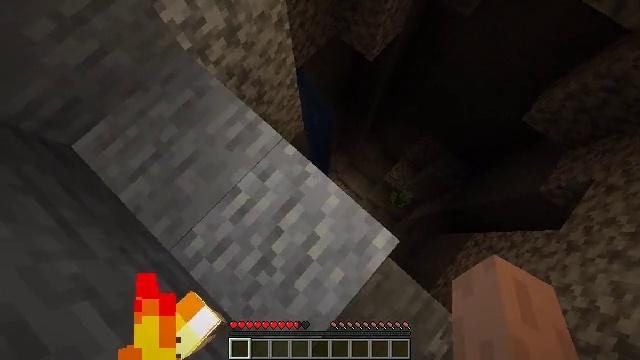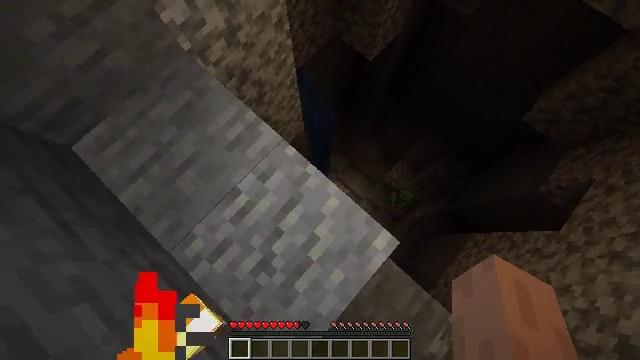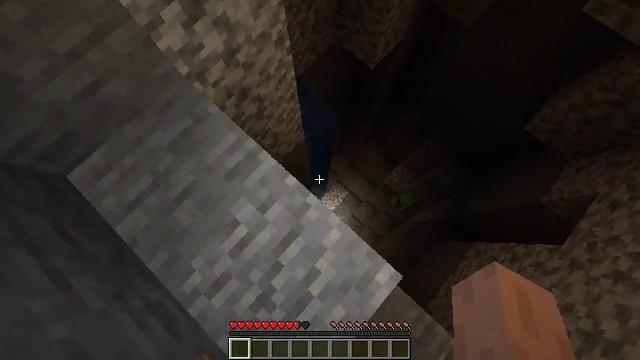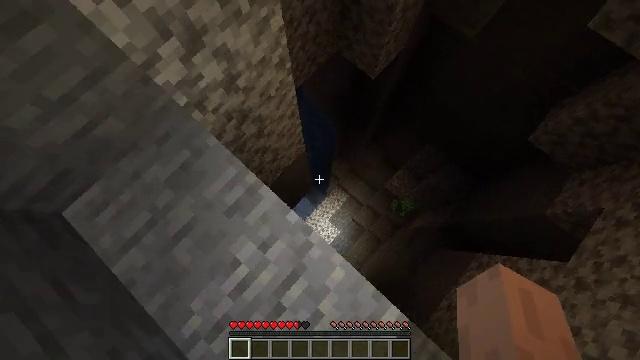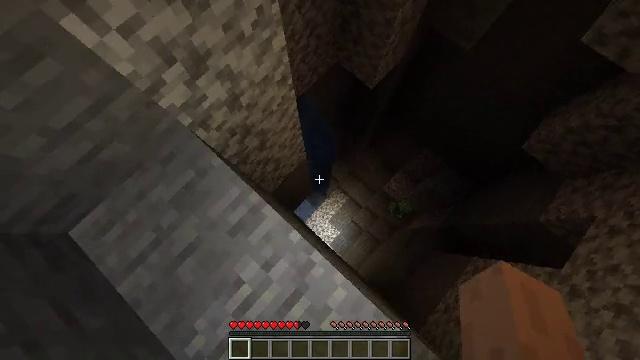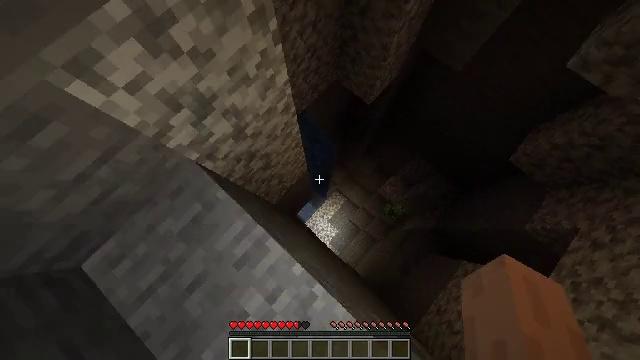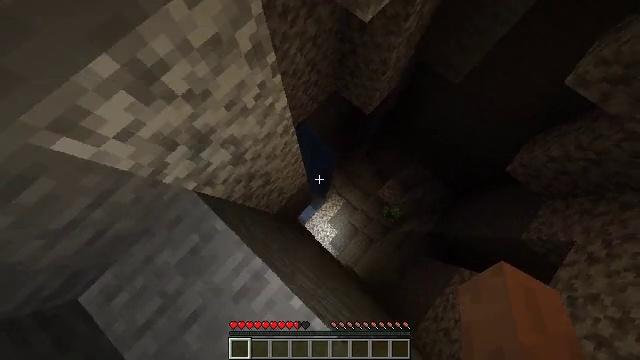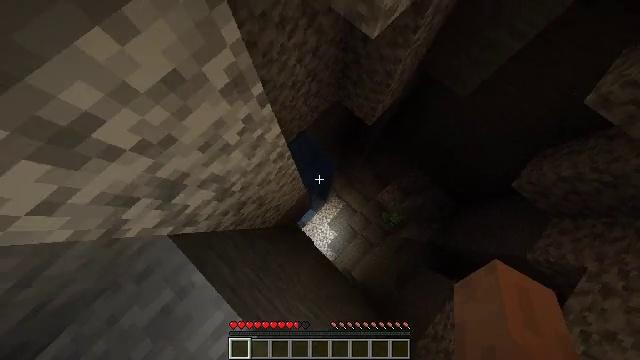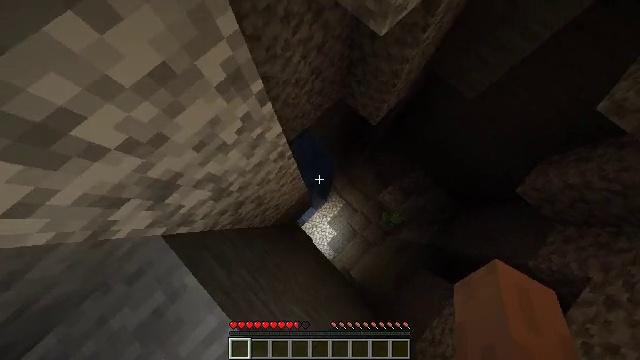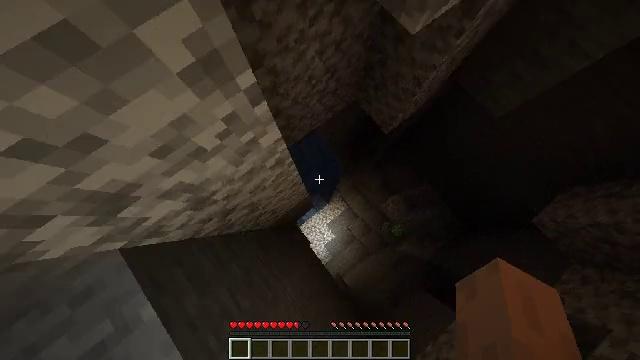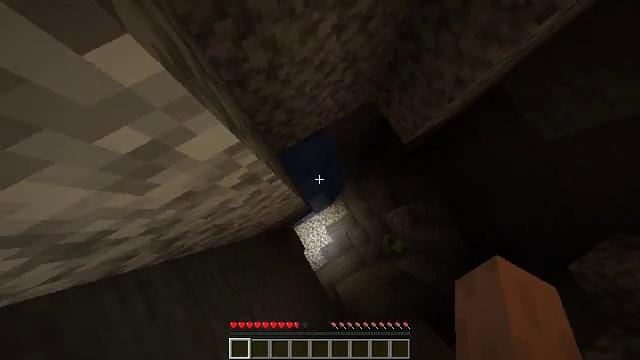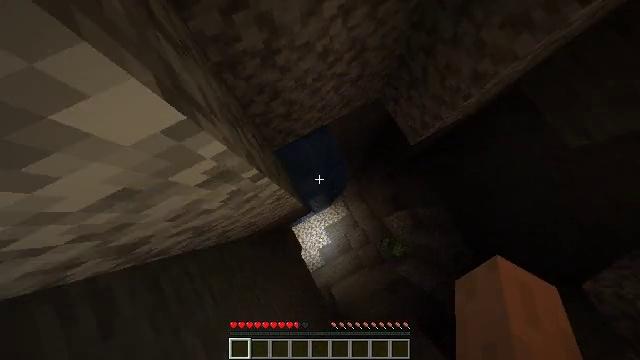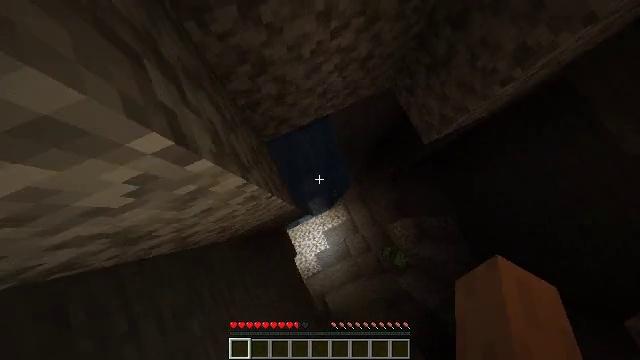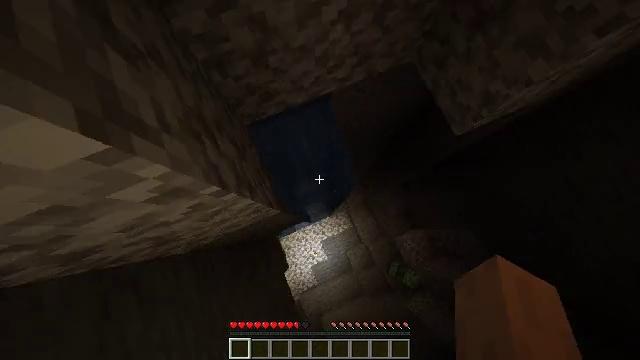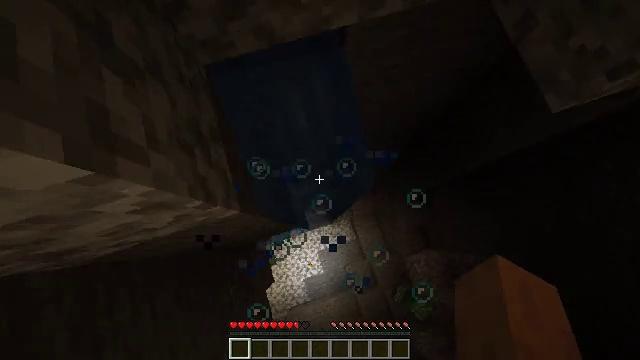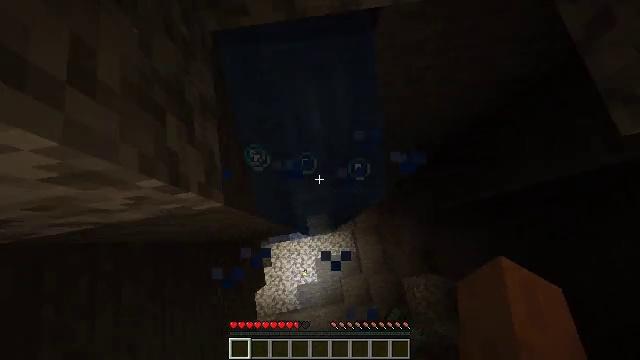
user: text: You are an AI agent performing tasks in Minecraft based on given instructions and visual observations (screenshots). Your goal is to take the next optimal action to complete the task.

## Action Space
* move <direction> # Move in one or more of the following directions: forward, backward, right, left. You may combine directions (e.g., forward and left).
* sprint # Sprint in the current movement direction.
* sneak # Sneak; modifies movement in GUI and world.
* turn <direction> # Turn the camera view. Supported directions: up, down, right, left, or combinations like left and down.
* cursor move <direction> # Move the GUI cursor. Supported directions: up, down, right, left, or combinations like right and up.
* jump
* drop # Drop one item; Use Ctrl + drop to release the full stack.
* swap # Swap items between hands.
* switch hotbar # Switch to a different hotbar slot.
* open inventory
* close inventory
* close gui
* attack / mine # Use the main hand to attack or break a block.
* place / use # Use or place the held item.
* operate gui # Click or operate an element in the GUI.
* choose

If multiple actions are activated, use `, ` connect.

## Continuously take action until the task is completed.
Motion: motion action
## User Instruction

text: Remove an iron axe from the inventory.
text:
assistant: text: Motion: move forward
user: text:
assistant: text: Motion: move forward
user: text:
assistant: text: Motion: move forward, sprint
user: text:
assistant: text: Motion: move forward, sprint
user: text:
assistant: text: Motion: move forward, sprint
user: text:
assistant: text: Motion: move forward, sprint
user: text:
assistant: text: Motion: move forward, sprint
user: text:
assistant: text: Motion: move forward, sprint, turn left
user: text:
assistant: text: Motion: move forward, sprint, turn left
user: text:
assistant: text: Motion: move forward and move left, sprint, turn left
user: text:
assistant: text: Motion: move forward and move left, sprint, turn left
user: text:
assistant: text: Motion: move forward and move left, sprint, turn left
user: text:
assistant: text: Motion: move forward and move left, sprint, turn left
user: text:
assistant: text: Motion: move forward and move left, sprint, turn left
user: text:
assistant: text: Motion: move forward and move left, sprint, turn left and up
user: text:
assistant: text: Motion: move forward and move left, sprint, turn left and up
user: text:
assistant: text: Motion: move forward and move left, sprint, turn left and up
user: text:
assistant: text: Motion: move forward, sprint, turn left and up
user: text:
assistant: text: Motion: move forward, turn left and up, jump
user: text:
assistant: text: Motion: turn left and up, jump
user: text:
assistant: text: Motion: turn left and up, jump
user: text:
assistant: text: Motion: turn left, jump
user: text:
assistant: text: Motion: jump
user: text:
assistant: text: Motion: turn left and down, jump
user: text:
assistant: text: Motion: turn down, jump
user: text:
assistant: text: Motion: jump
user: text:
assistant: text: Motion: jump
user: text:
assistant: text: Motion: jump
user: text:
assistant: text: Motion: jump
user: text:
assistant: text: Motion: turn left and down, jump